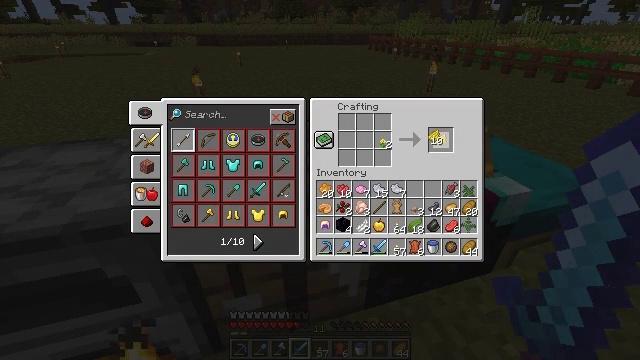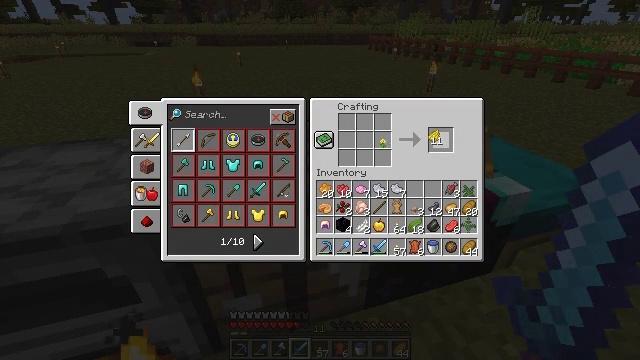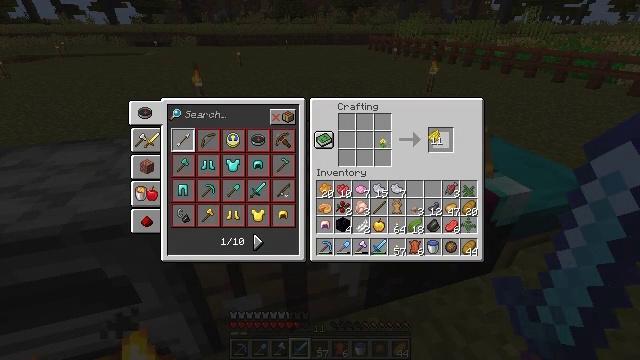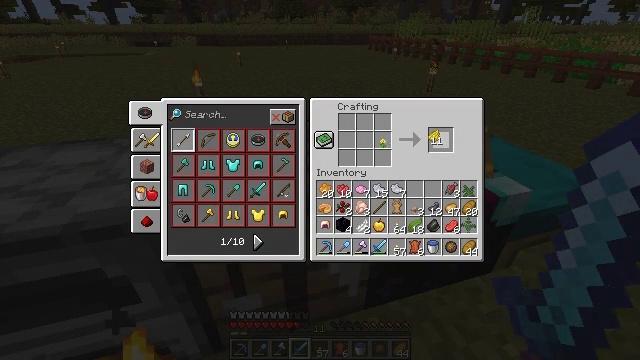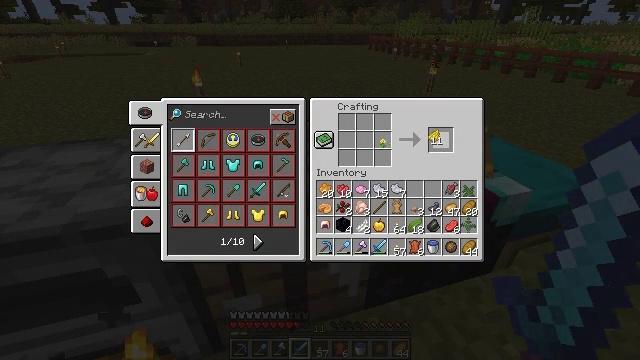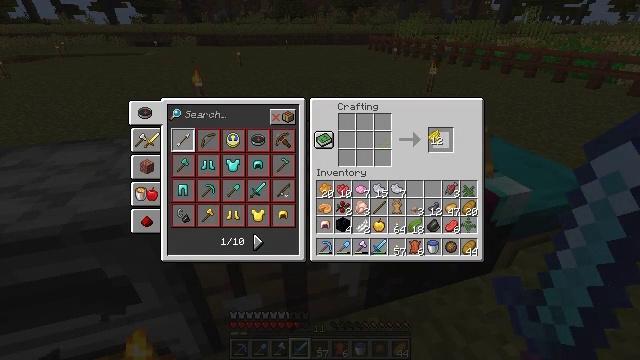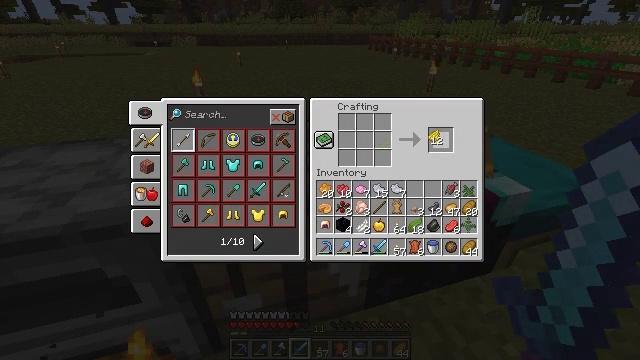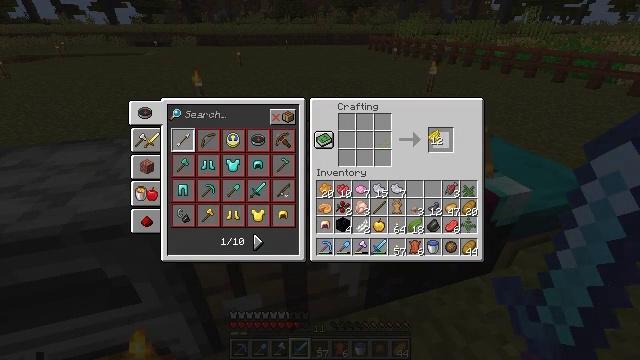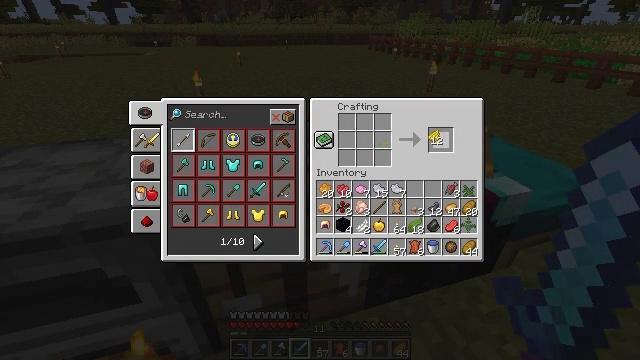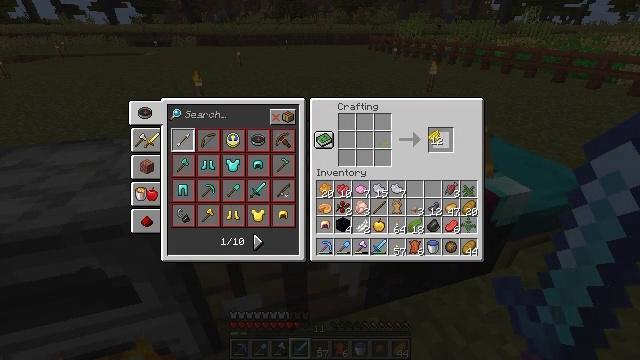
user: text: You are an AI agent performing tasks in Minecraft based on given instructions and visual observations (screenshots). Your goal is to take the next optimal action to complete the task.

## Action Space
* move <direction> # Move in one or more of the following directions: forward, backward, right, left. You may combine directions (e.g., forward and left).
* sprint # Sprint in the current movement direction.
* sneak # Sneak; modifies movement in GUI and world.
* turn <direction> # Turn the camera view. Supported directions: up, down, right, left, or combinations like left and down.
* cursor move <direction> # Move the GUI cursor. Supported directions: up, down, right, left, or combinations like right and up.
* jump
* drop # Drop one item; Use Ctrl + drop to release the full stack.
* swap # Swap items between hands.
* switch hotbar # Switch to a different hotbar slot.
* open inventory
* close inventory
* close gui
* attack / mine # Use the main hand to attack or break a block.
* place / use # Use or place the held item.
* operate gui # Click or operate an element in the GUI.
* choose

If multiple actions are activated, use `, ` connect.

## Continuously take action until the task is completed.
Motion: motion action
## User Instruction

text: Open the crafting table to craft yellow dye.
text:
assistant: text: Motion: no_op
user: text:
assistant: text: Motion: operate gui
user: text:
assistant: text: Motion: operate gui
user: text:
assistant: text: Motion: operate gui
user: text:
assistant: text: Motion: no_op
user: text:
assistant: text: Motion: no_op
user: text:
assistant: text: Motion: operate gui
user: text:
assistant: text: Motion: operate gui
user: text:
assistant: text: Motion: operate gui
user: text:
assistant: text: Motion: operate gui